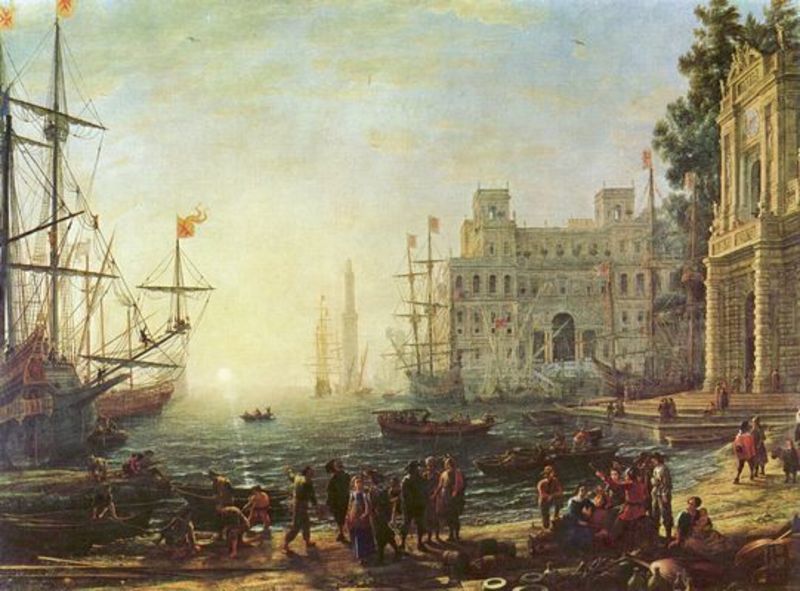
Titel: Hafen mit der Villa Medici
Künstler: Claude Lorrain
Standort: Firenze
Institution: Galleria degli Uffizi
Schlagwörter: baum, blau, dunkel, gemälde, gruppe, himmel, laub, mann, meer, schatten, vogel, wasser, weiß, wolken, bäume, frauen, gelb, landschaft, menschen, ocker, sand, see, stadt, ufer, abend, braun, fenster, frankreich, frau, grau, hell, hintergrund, holz, kleider, licht, männer, orange, schwarz, säule, säulen, gebäude, haus, hund, rot, schloss, tiere, wolke, beige, leute, architektur, barock, mensch, stehen, stein, öl, dämmerung, horizont, häuser, morgen, sonnenaufgang, spiegelung, vögel, brücke, gewässer, kirche, sonne, land, gold, kind, personen, person, schön, arbeit, boot, boote, handel, kinder, ruder, turm, balkon, gischt, küste, schiff, schiffe, segel, segelschiffe, strand, welle, wellen, bogen, fahnen, fassade, fassaden, venedig, fahne, fischer, flagge, mast, schiffer, segelschiff, gepäck, giebel, mauer, dunst, nebel, sonnenuntergang, tag, laden, markt, treiben, beladen, entladen, figuren, hafen, ladung, schiffahrt, kai, kaimauer, masten, seemann, seemänner, seile, steg, treppe, treppen, turner, blue, men, people, red, stairs, white, women, black, portrait, woman, yellow, monet, rudern, stufe, stufen, wooden, tor, segelboote, taue, lichtstrahl, türme, palast, palazzo, torbogen, leuchtturm, festung, strahl, fass, portal, verschwommen, wood, risalit, portikus, clouds, man, sky, tree, sonnenstrahlen, boat, landscape, ocean, sea, ship, shore, water, waves, griechenland, houses, trees, claude, etagen, tempel, flaggen, fässer, anker, ankunft, gegenlicht, indien, stockwerke, army, sklaven, reifen, boats, sailors, flag, bright, lagune, repoussoir, sunlight, ware, flags, profanbau, anlegeplatz, hafenstadt, geäude, buildings, venice, haafen, beauty, gondeln, canaletto, aussichtsturm, dogenpalast, mäste, seeleute, harbor, harbour, war, waren, lorrain, ships, bastille, sunset, schos, dawn, sunrise, working, schwätzen, verhangen, profanbauten, claude lorrain, port, sailing, schife, workers, dogen, trade, grupee, morning, geblednet, shipping, masts, waterfront, navy, r, transport, venezia, goods, seaport, snu, portatrit